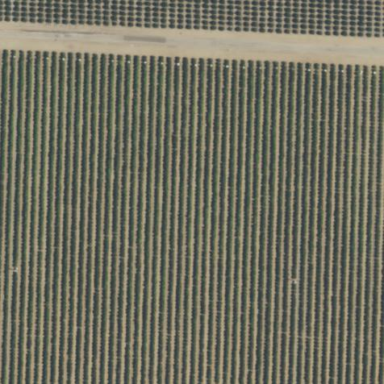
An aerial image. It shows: Apricot orchard with rows of apricot trees.